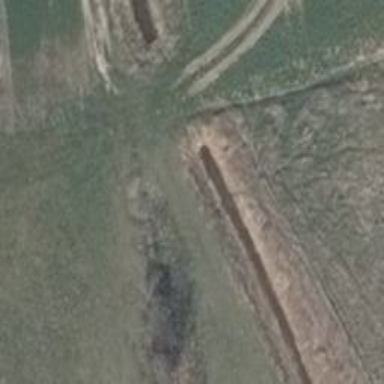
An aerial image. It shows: Culvert tunnel.